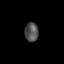
Tissue: skin
Cell type: Endothelial cells
Senescence score: 0.1956
Nuclear area (px): 262
Mean DAPI intensity: 78.706